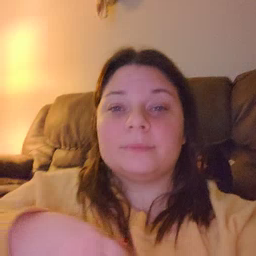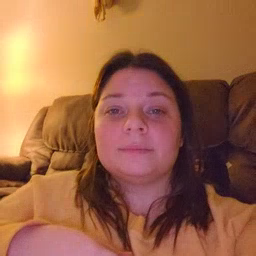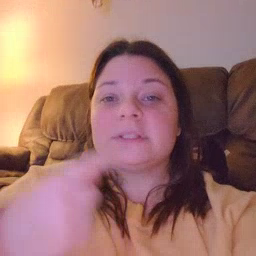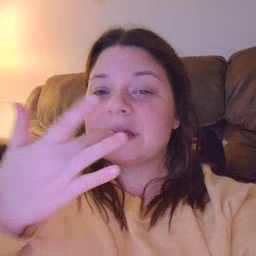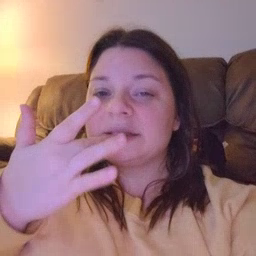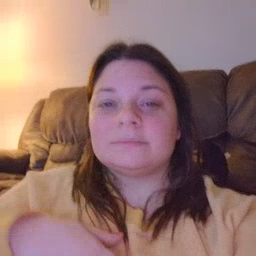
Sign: taste